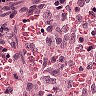
Metastatic tissue present: no